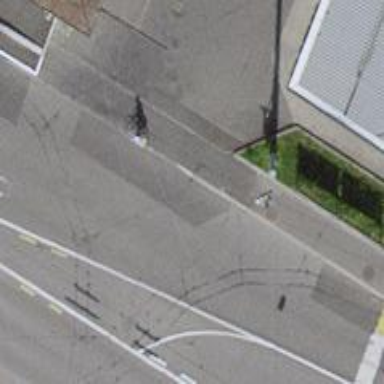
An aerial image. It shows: Road with traffic signals.